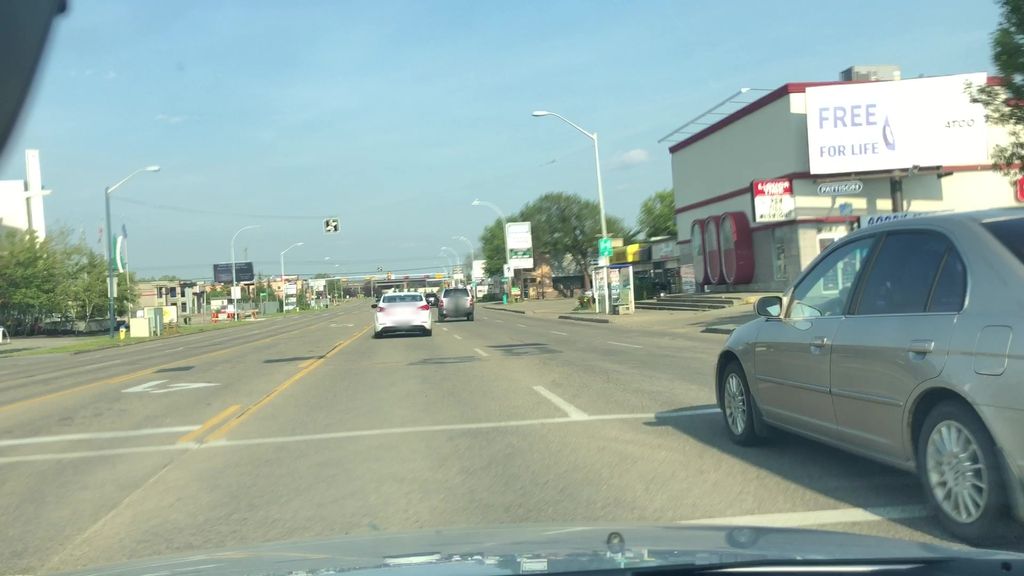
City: edmonton